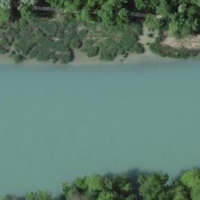
EUNIS habitat code: 15
Species observed at this site:
Filipendula ulmaria